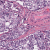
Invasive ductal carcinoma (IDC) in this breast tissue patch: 1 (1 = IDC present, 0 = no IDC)